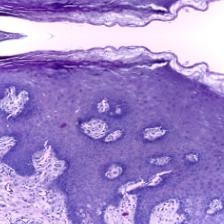
Diagnosis: Normal